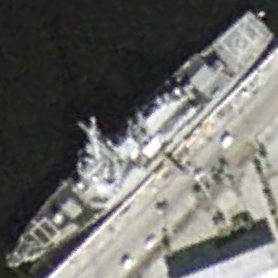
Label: Arleigh_Burke-class_destroyer